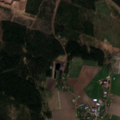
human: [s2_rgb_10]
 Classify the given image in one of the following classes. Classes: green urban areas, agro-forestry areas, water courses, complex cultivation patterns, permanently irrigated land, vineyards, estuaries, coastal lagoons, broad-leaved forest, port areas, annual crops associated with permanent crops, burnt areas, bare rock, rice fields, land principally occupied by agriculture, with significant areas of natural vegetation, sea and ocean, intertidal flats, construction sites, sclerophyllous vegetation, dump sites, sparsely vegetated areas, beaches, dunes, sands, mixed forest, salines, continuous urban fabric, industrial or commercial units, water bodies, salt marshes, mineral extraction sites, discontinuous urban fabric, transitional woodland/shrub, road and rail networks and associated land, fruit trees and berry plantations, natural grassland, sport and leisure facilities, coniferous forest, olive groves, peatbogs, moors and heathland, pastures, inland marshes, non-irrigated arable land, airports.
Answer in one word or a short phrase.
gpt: non-irrigated arable land, land principally occupied by agriculture, with significant areas of natural vegetation, coniferous forest, mixed forest, transitional woodland/shrub